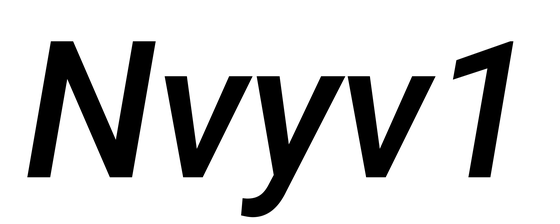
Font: Roboto-Italic_Medium_Italic